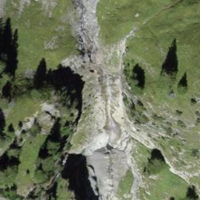
EUNIS habitat code: 48
Species observed at this site:
Parnassia palustris